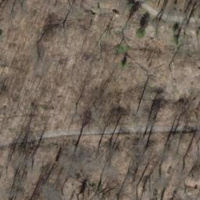
EUNIS habitat code: 41
Species observed at this site:
Lathyrus vernus